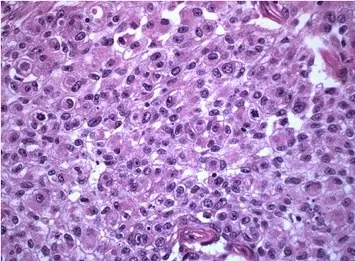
H&E high power showing high-grade urothelial carcinoma.
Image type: pathology (h&e)